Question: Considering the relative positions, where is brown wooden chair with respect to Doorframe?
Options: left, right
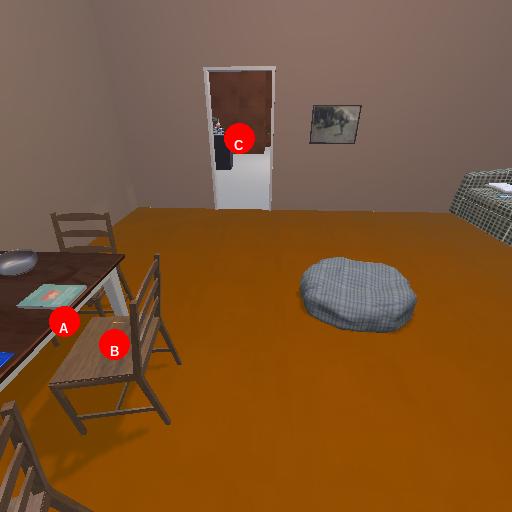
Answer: left